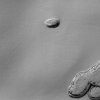
Atmospheric dust classification: not_dusty